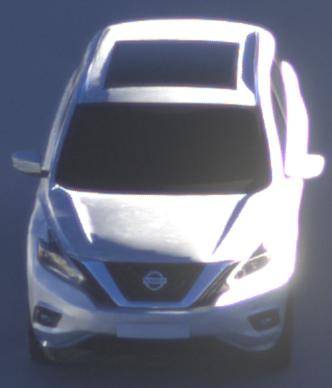
Make: Nissan
Model: Murano
Detailed model: Gen. 3 Z52
Model produced from: 2015
Doors: 5
Color: white
Road condition: dry road
Daytime: sunrise or sunset
Contrast: high contrast